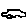
Label: car